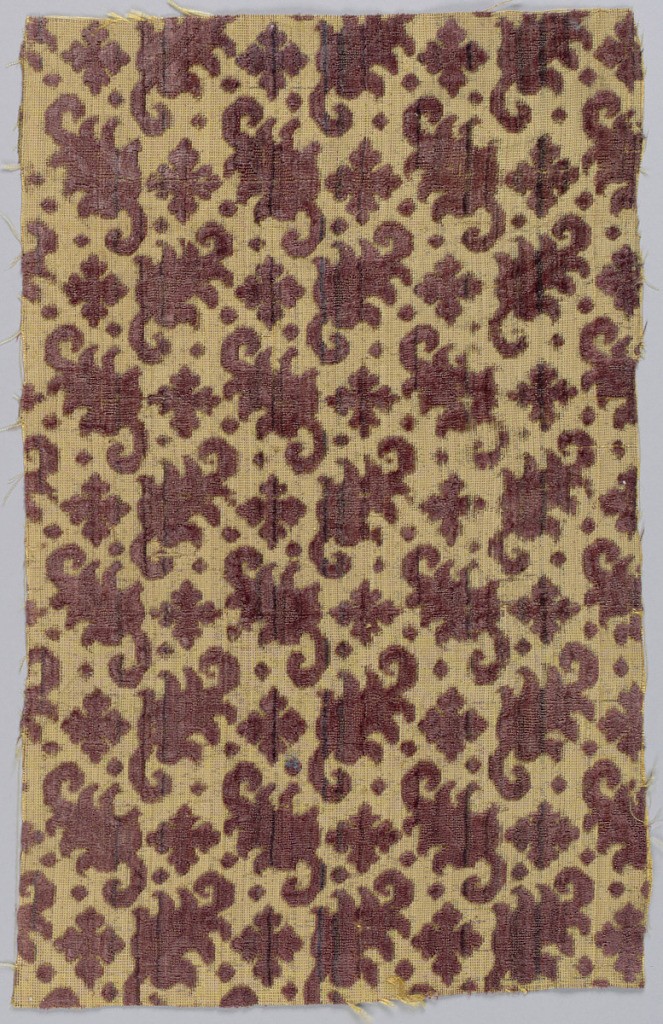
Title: Fragment
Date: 17th century
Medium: silk and metallic thread Technique: supplementary warp forming cut and uncut pile in a plain weave foundation (velvet)
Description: Stylized leaf forms turning alternately left and right in horizontal rows with small quatrefoil form between them. Pattern in purple cut and uncut pile on tan ground shot through with metal strips.